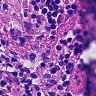
Metastatic tissue present: no